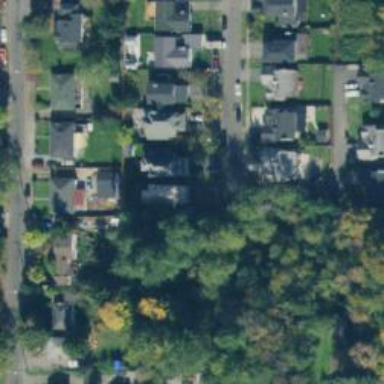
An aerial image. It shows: Residential road with separate sidewalk.